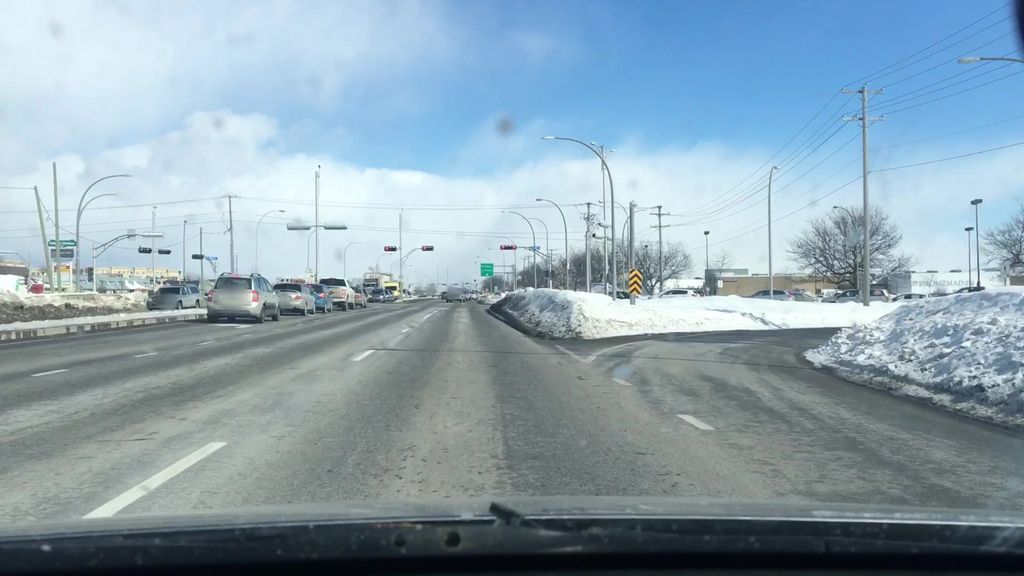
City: ottawa-gatineau